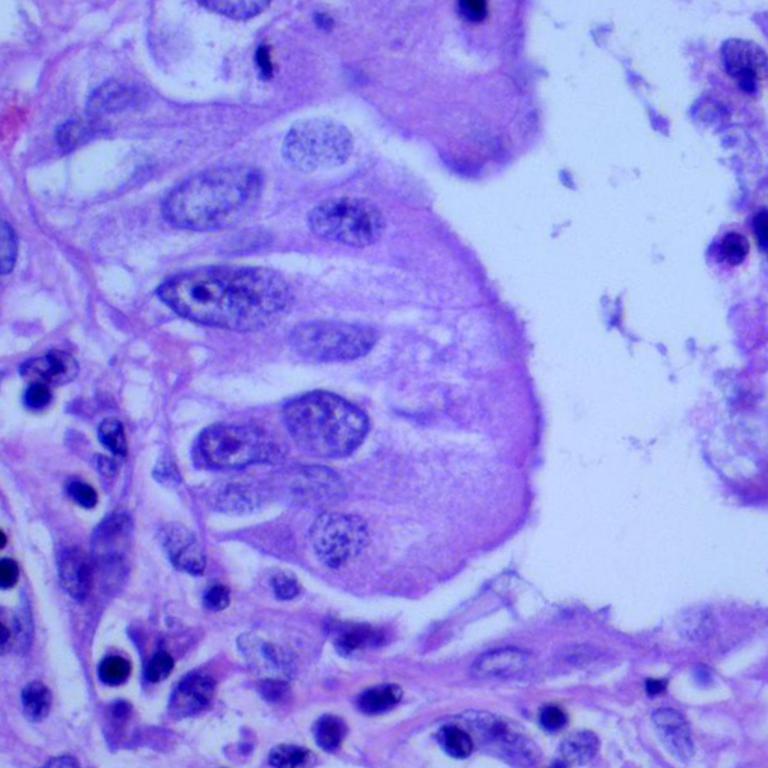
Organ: lung
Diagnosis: adenocarcinomas